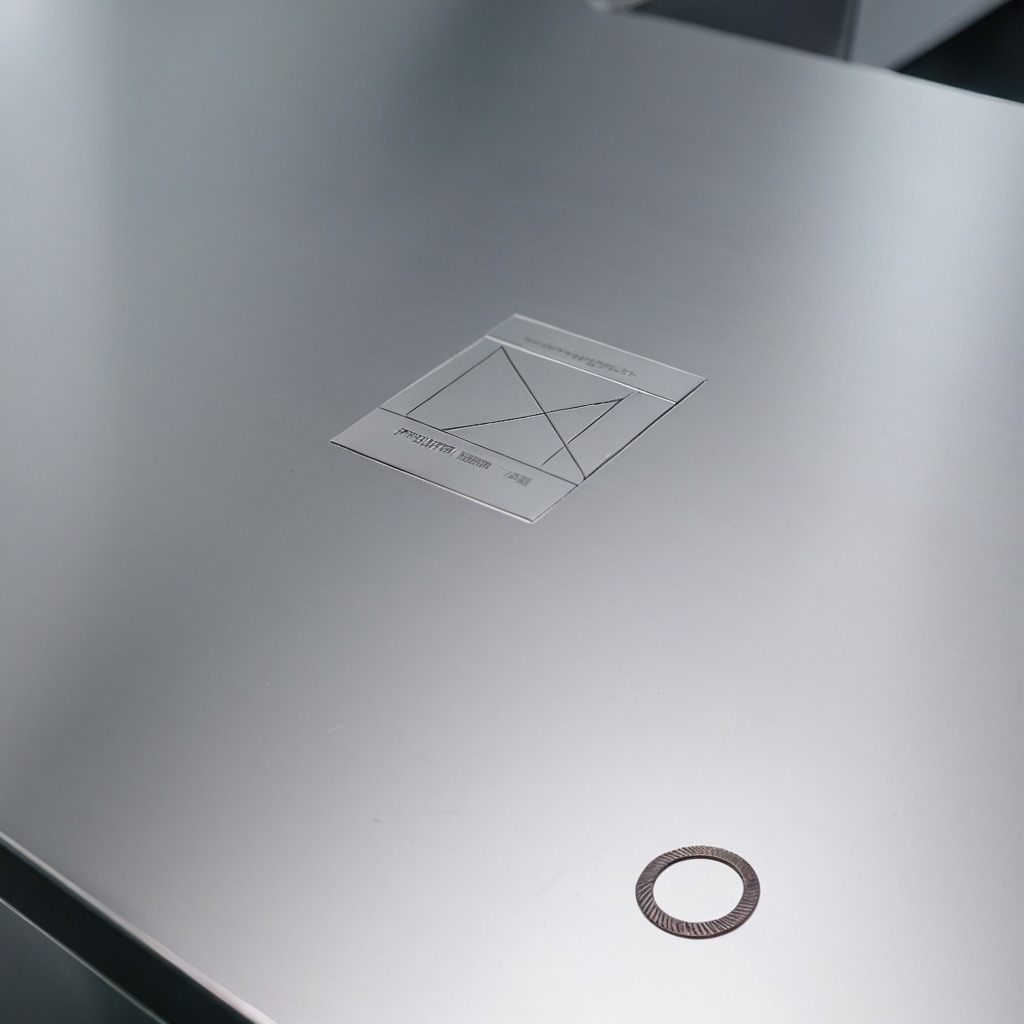
A flat metal washer lies on a stainless steel table in a high-end prototyping lab.